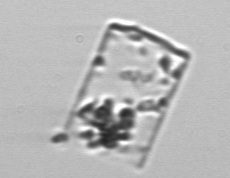
Label: Guinardia_flaccida